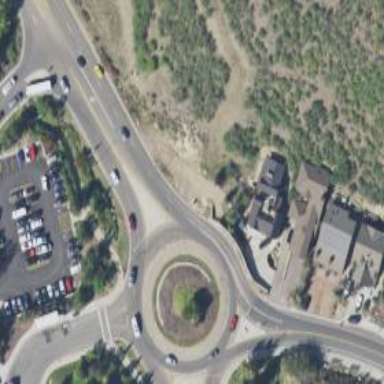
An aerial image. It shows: Secondary road leading to roundabout.